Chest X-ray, AP view. Patient: 27 years old, sex M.
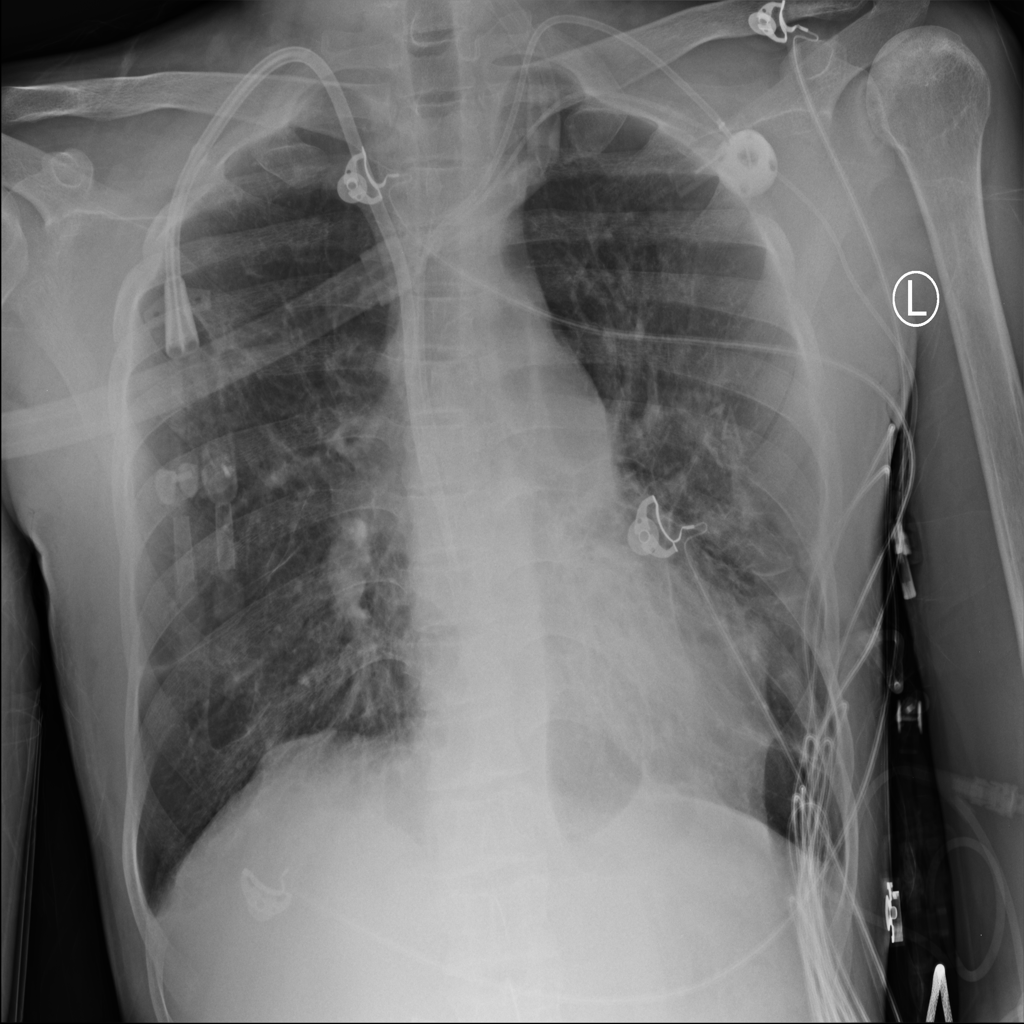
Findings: Atelectasis, Infiltration